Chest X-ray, PA view. Patient: 73 years old, sex M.
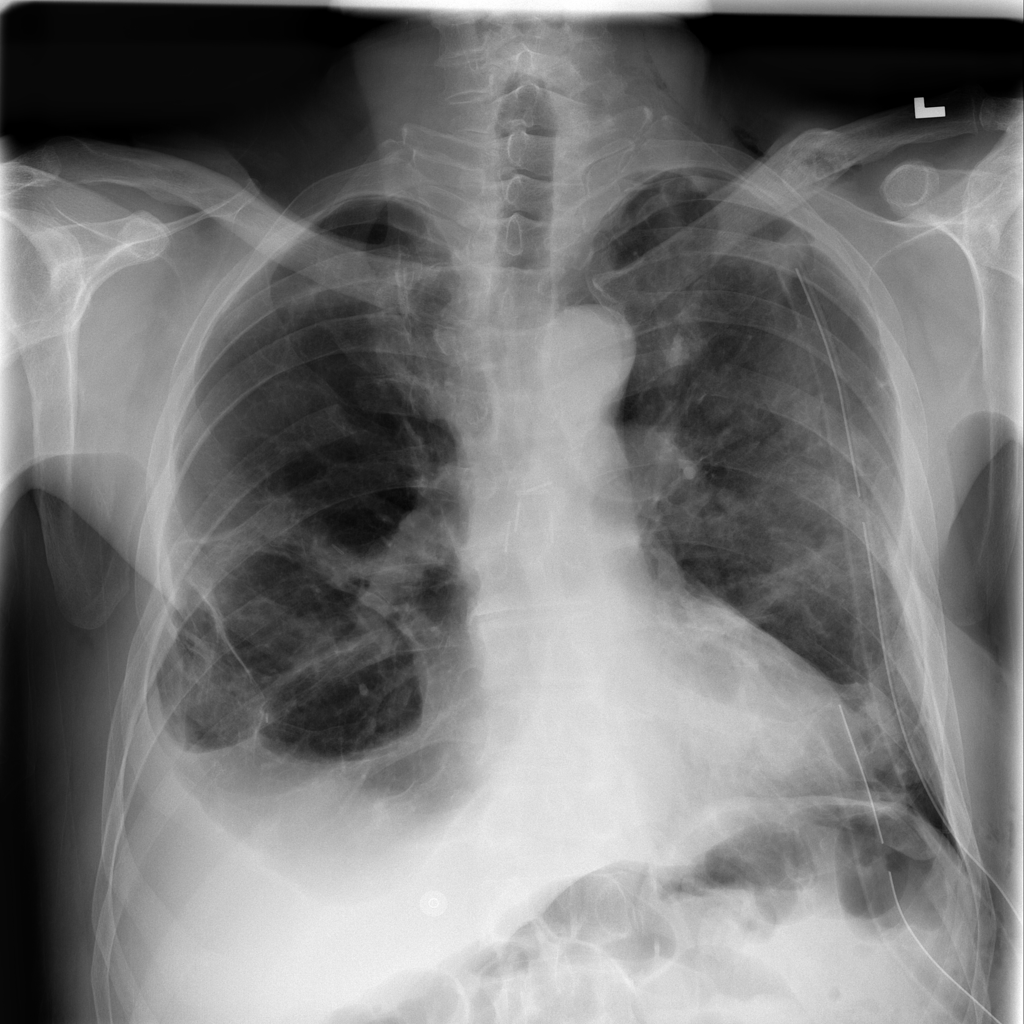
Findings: Pneumothorax